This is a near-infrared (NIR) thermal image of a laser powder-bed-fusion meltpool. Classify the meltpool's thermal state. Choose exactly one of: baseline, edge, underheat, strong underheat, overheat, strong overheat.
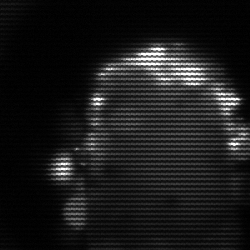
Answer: baseline